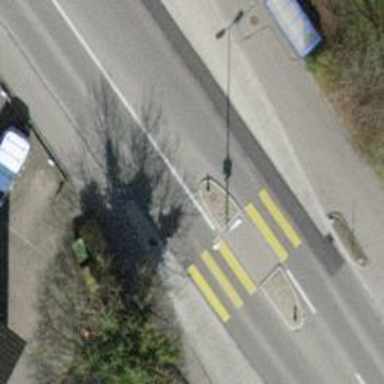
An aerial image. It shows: Uncontrolled zebra crossing with central island.